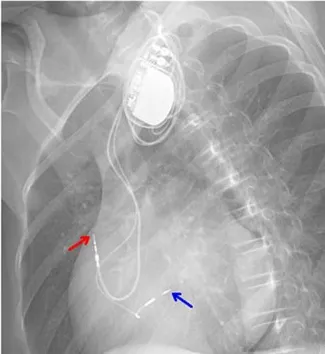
(A,B) Chest X-rays showed the 5,076 pacing lead located in the anterior wall of the right atrium (red arrow). The 3,830 electrode passed through the right ventricular septum and reached the sub-endocardium of the left ventricle (blue arrow).
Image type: radiology (x_ray)